Field crop: maize
Growth stage: 1
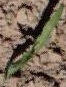
Species: maize